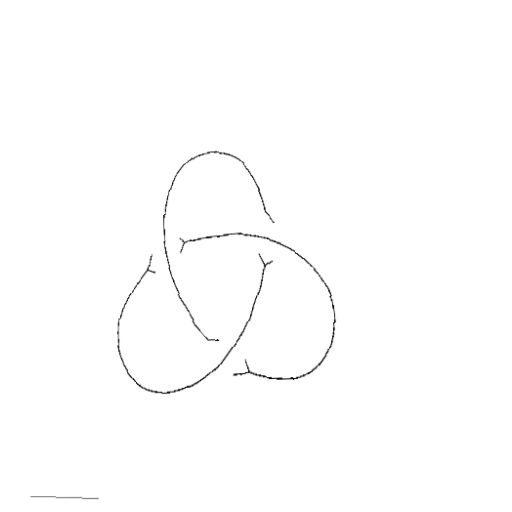
Crossing number: 3